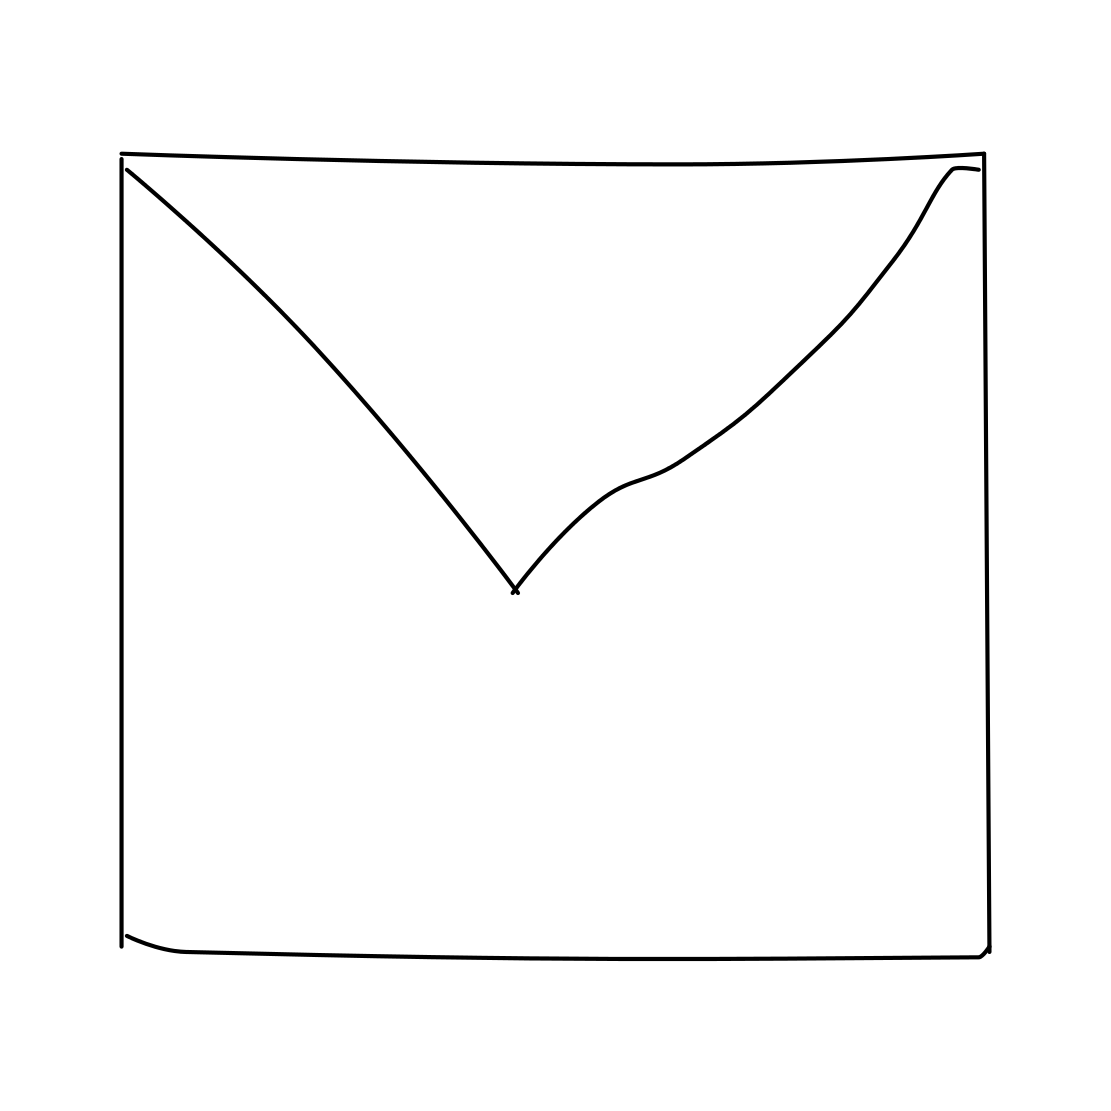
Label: envelope